Field crop: tomato
Growth stage: 2
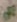
Species: solanum